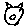
Label: cat